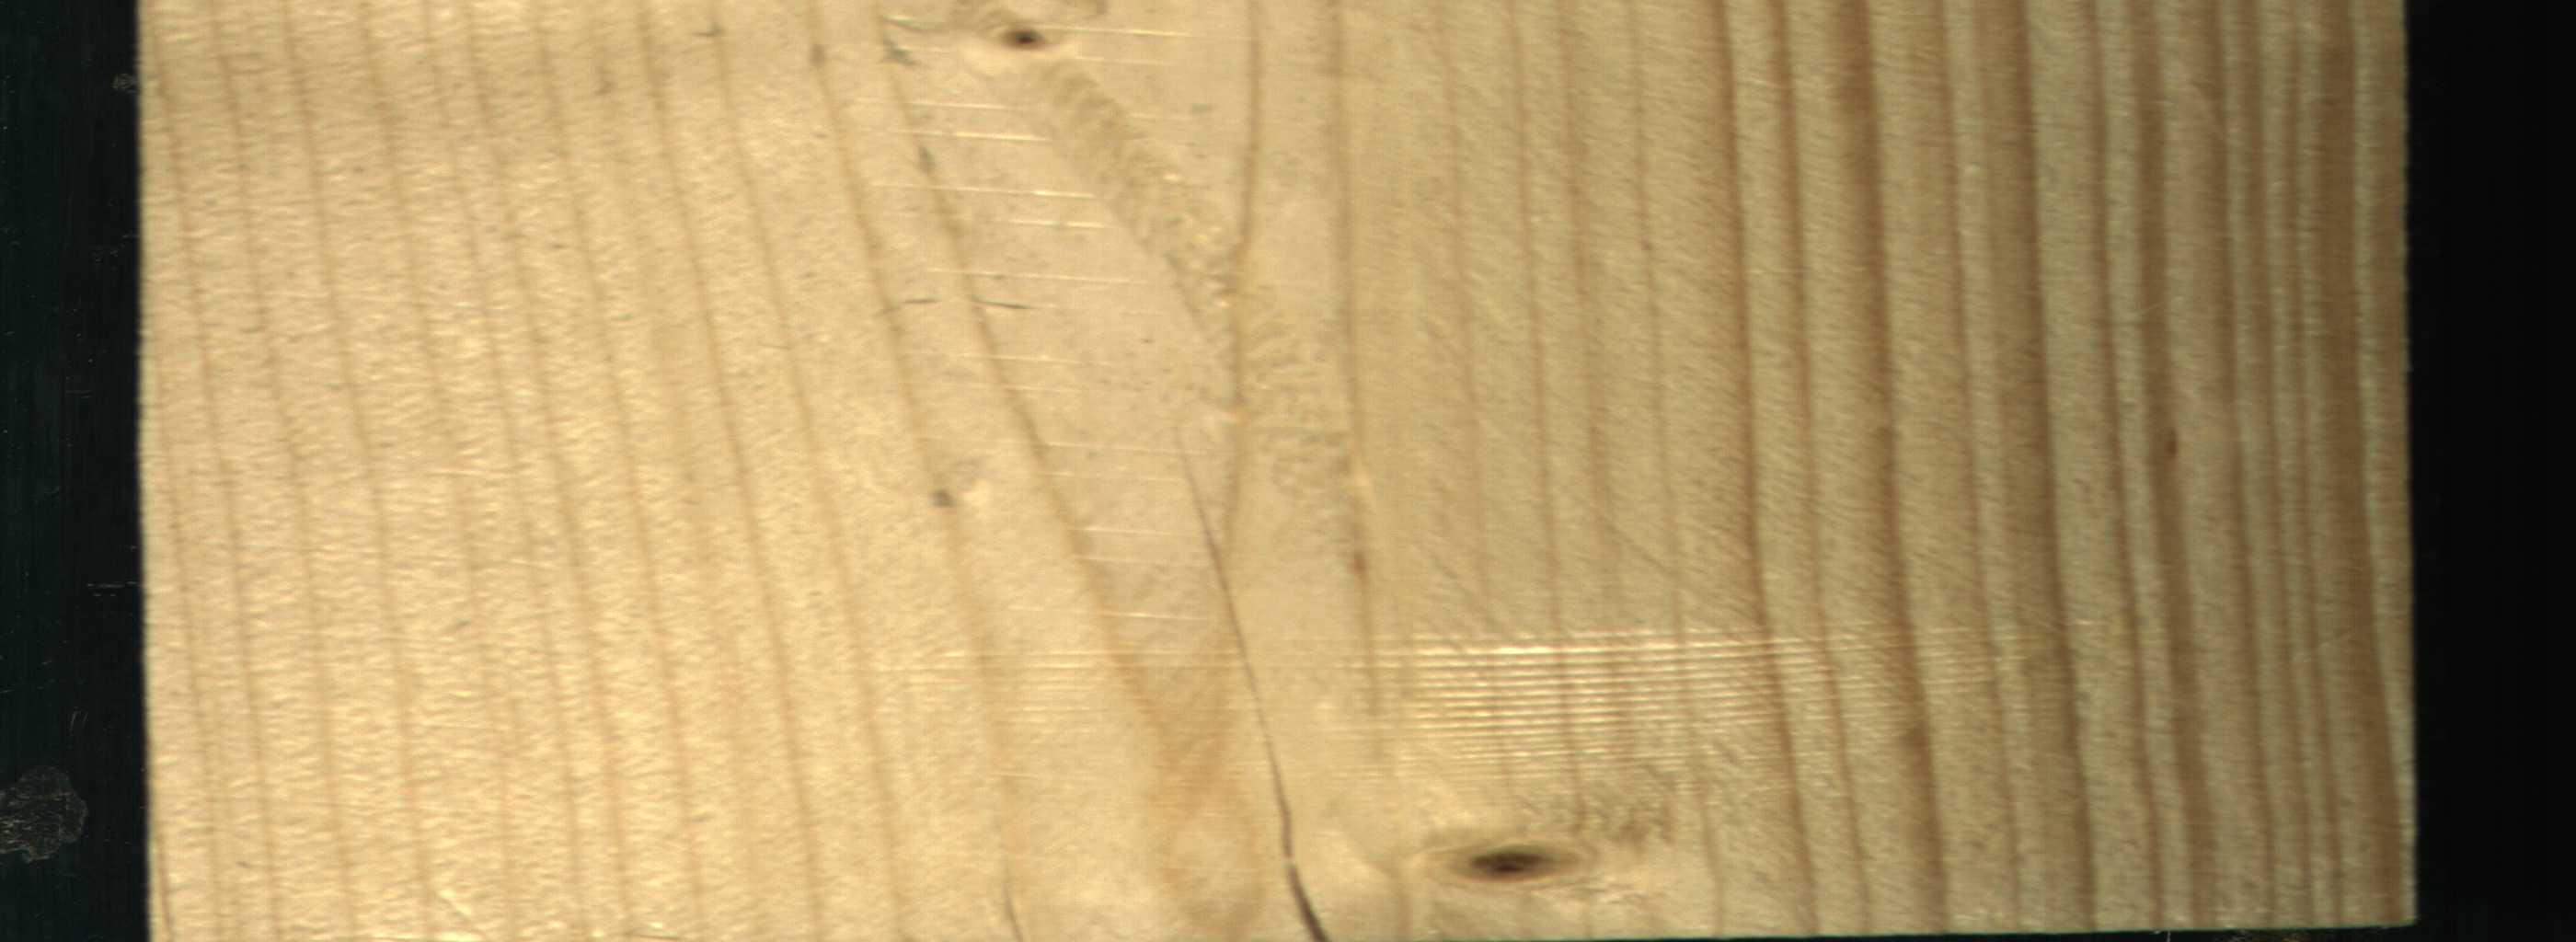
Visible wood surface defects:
Dead_Knot
Live_Knot